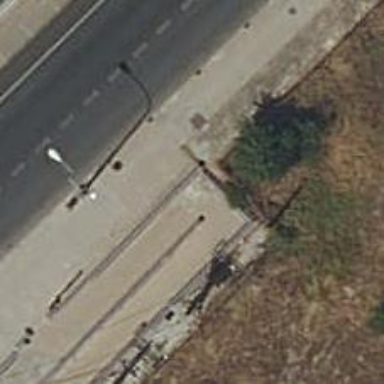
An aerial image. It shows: Road with steps.